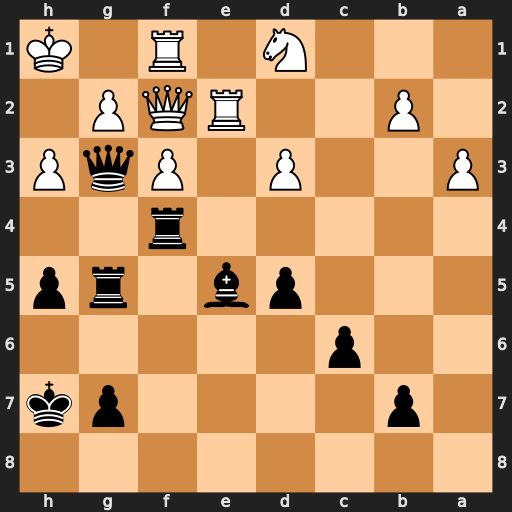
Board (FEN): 8/1p4pk/2p5/3pb1rp/5r2/P2P1PqP/1P2RQP1/3N1R1K
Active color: b
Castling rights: -
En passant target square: -
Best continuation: Rxf3 Rxe5 Rxf2